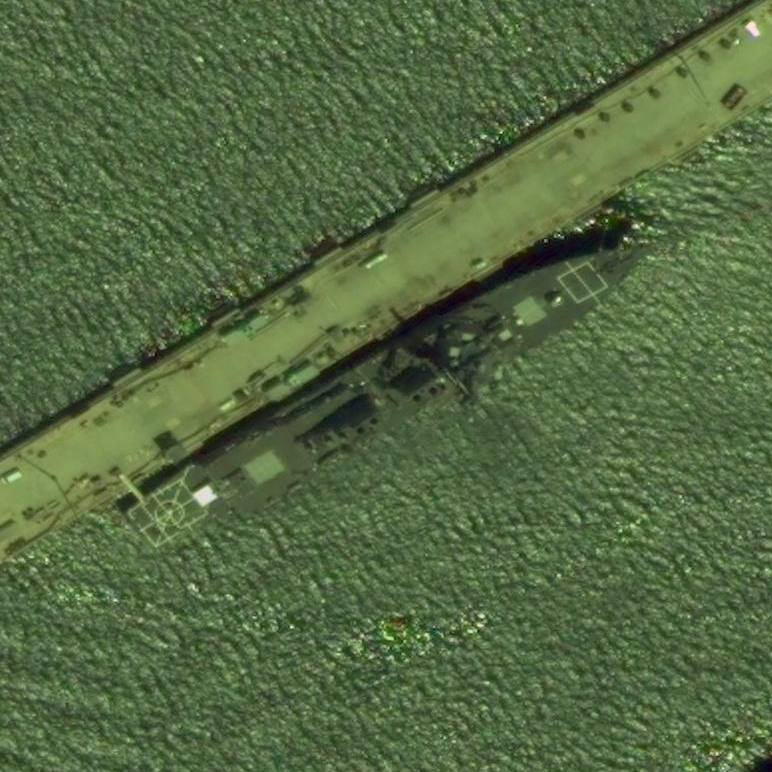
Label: destroyer